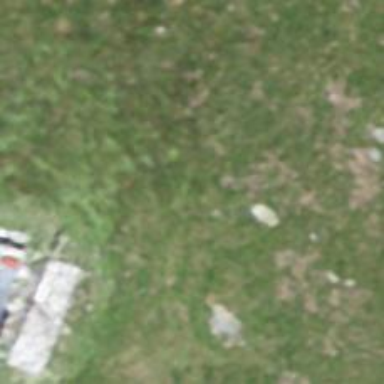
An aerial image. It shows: Isolated dwelling in the countryside.